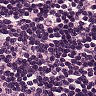
Metastatic tissue present: no